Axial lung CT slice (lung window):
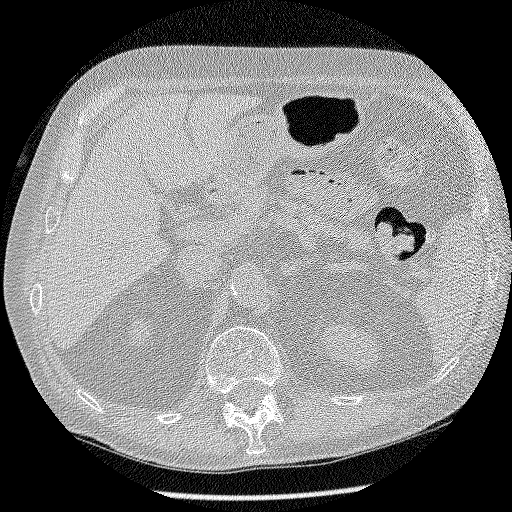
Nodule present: no